Question: I want to create a popup as the root element and the shape of the popup is shown in the image(i.e. small triangle shape)

Do qml have any property where i can define this shape (if yes then how).
If no then what is the best way to customize the shape of the popup.
Also is it possible to use delegate and model property for popup (if yes then how)?
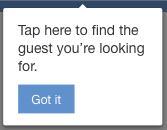
Answer: You can give a 'Popup' a background:
'''
Popup {
background: Canvas {
onPaint: {
var ctx = getContext("2d")
ctx.fillStyle = "white"
ctx.beginPath()
ctx.moveTo(0,10)
ctx.lineTo(width * 0,5 - 10, 10)
ctx.lineTo(width * 0,5, 0)
ctx.lineTo(width * 0,5 + 10, 10)
ctx.lineTo(width, 10)
ctx.lineTo(width, height)
ctx.lineTo(0, height)
ctx.closePath()
ctx.fill()
}
}
}
'''